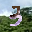
Label: 3